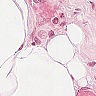
Metastatic tissue present: no